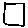
Label: square